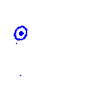
Particle: pion